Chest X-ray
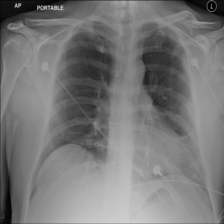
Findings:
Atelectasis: negative
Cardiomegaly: negative
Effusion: negative
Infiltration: positive
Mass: negative
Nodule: negative
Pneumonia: negative
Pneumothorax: negative
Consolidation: negative
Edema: negative
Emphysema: negative
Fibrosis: negative
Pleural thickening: negative
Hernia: negative